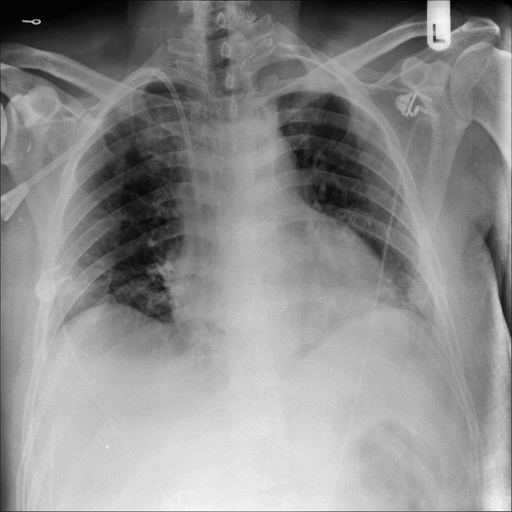
Finding: NORMAL